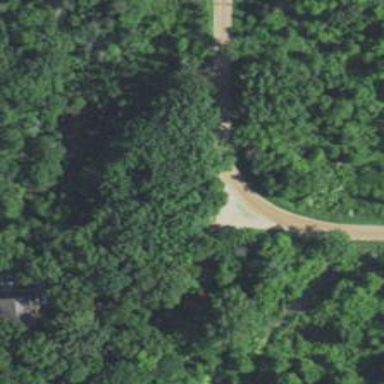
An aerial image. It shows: Unclassified road.